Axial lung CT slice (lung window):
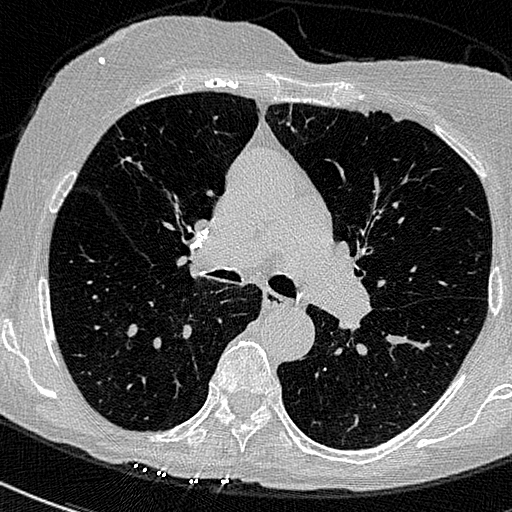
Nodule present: no